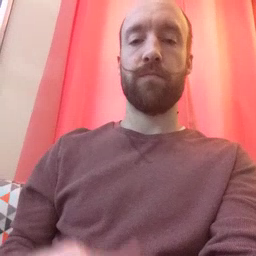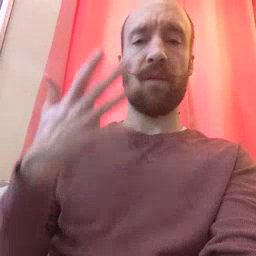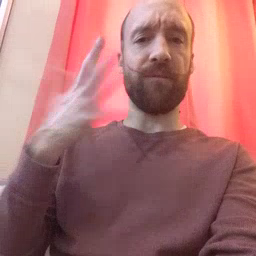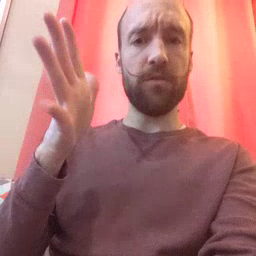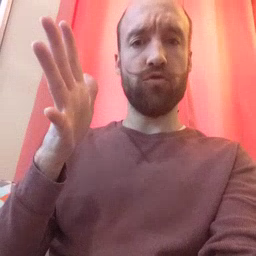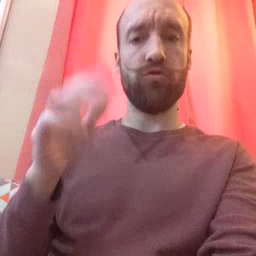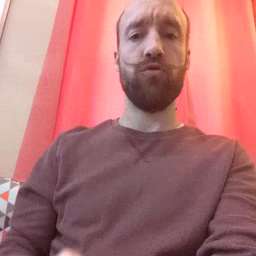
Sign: finish